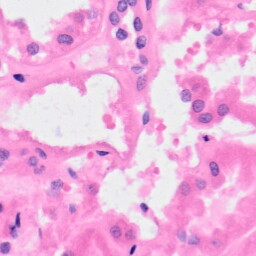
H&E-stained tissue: Kidney